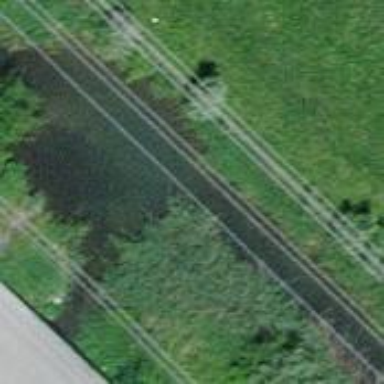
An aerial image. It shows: Drain waterway.